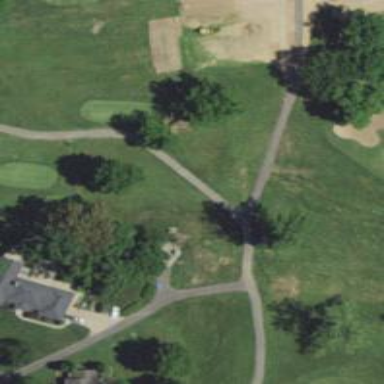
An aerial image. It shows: Asphalt path that serves as golf cartpath.